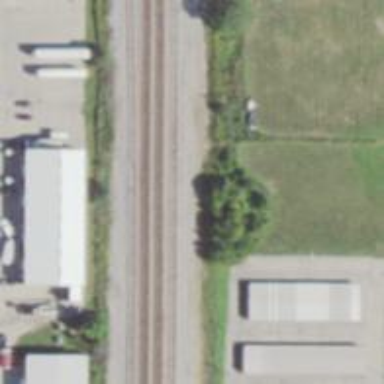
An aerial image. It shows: Railway yard.